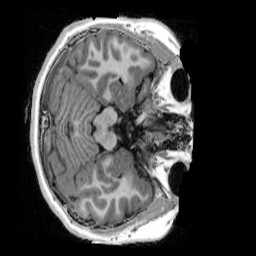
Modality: UNIT1_denoised
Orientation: axial
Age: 12
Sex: female
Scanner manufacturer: siemens
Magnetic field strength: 3 T
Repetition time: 4 s
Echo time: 0.00303 s